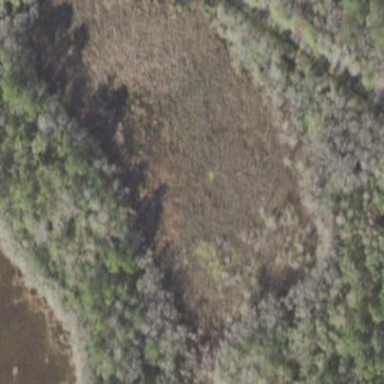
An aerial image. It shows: Marshy wetland area.